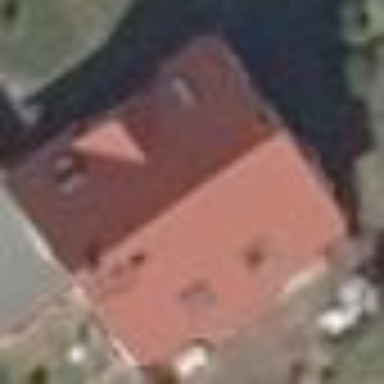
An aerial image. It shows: Detached building with gabled roof.